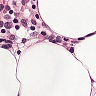
Metastatic tissue present: no